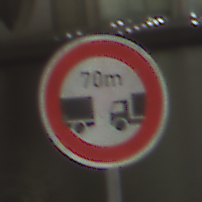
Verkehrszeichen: VerbotUnterschreitenMindestabstand
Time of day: Night
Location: Outdoor (Urban)
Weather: PartlyCloudy
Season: NotSpecified
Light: Artificial